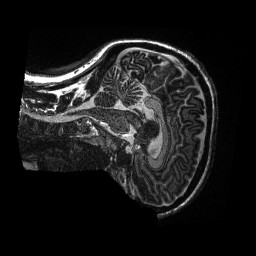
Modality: T1w
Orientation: sagittal
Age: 37
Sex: female
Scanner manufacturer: siemens
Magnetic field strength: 3 T
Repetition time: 5 s
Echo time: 0.00298 s